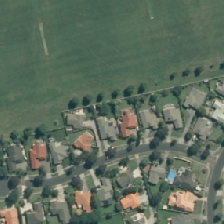
Land cover: urban_parkland